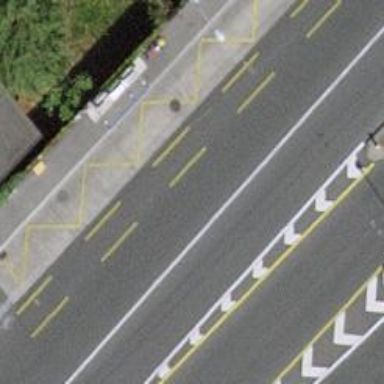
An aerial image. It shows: Tertiary road with trolley wires for electric trolleys.